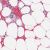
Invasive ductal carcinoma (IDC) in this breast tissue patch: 0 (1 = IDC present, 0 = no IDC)